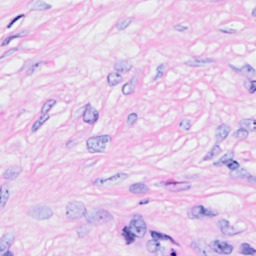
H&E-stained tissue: Breast